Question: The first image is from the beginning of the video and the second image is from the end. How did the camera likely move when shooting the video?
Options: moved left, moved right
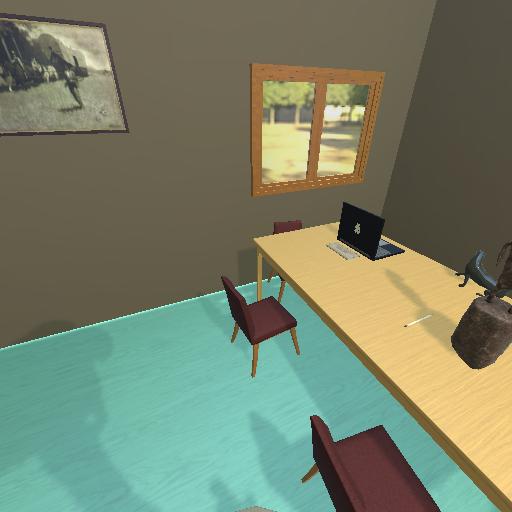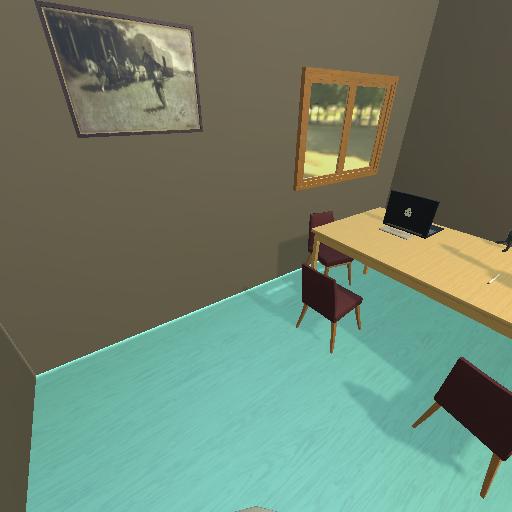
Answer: moved left